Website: walmart
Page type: newsletter-management
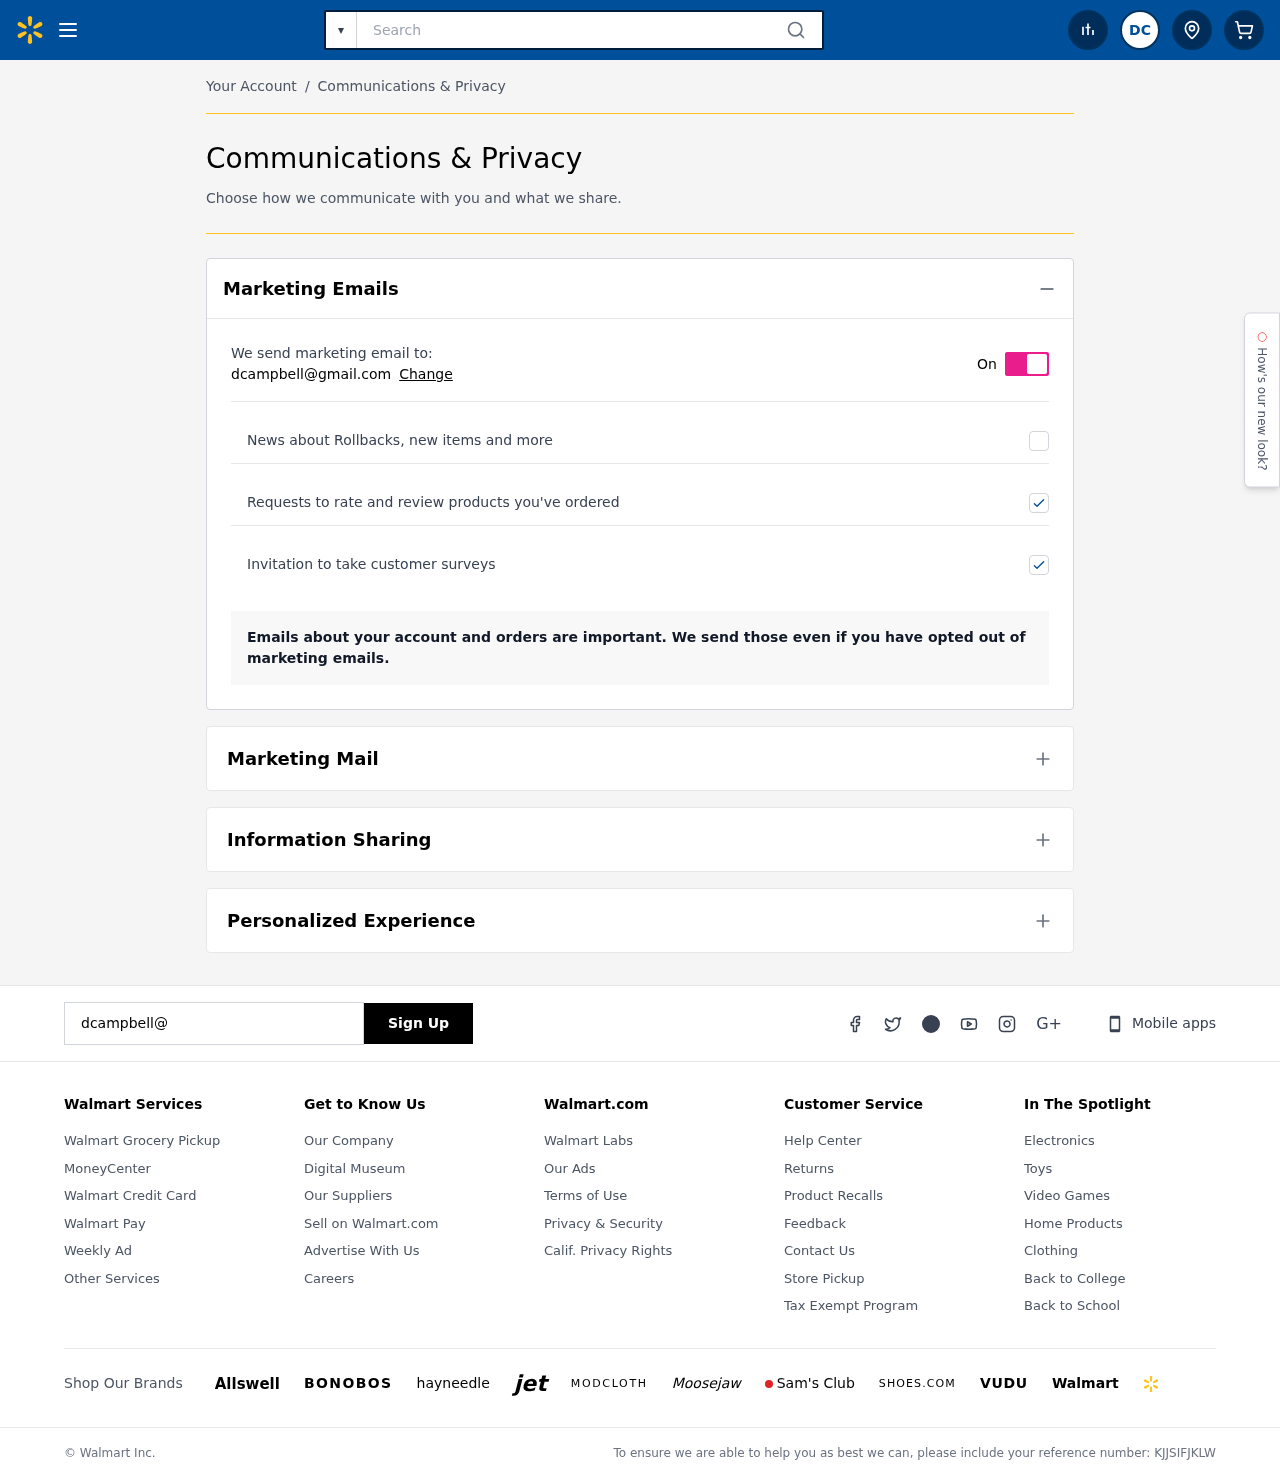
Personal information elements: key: PII_EMAIL
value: dcampbell@gmail.com
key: PII_INITIALS
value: DC
Search elements: key: HEADER_SEARCH
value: Search